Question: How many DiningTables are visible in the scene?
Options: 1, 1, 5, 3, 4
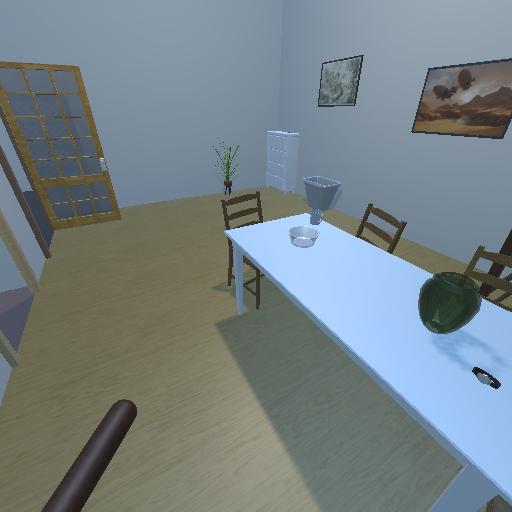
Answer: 1